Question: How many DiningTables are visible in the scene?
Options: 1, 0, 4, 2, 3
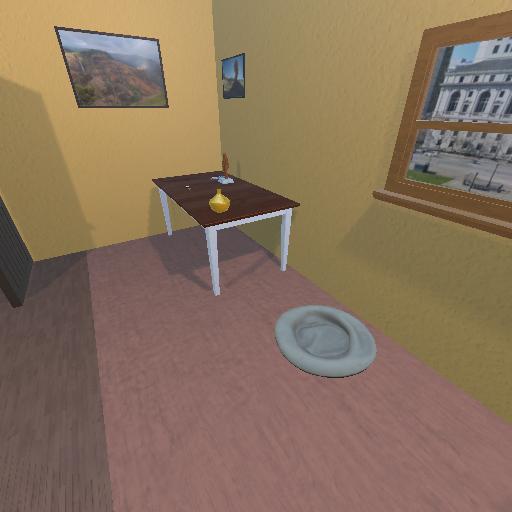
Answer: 1